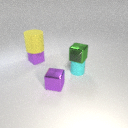
small purple rubber cube behind small purple metal cube